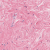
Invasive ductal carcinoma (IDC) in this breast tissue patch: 0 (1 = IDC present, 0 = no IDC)